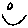
Label: smiley face